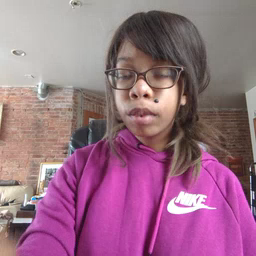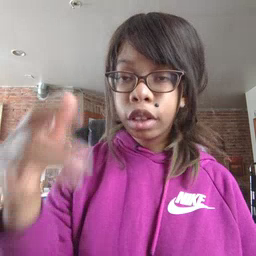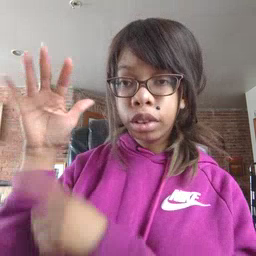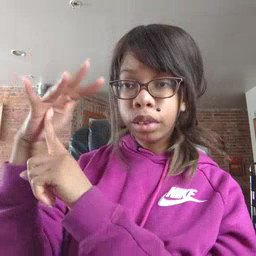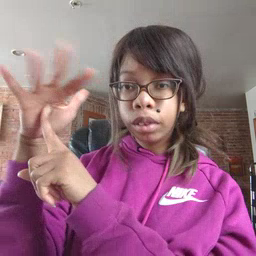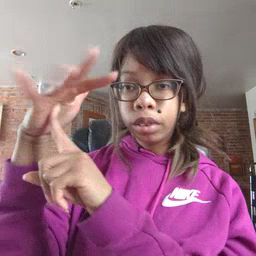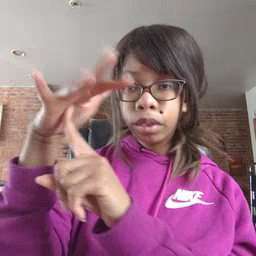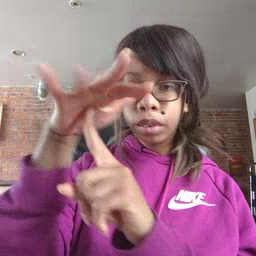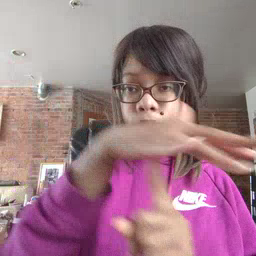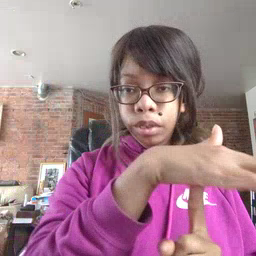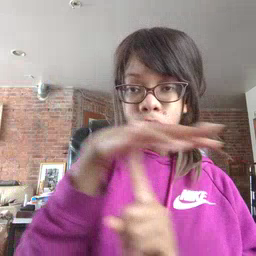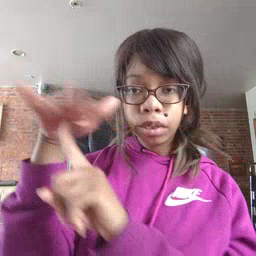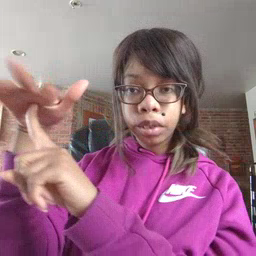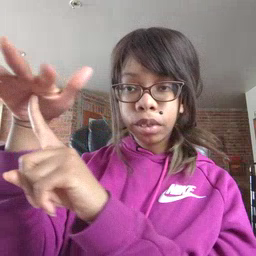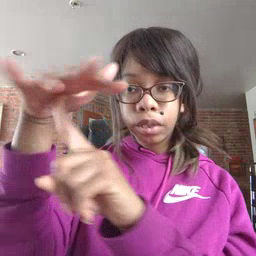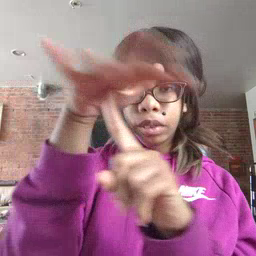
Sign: helicopter